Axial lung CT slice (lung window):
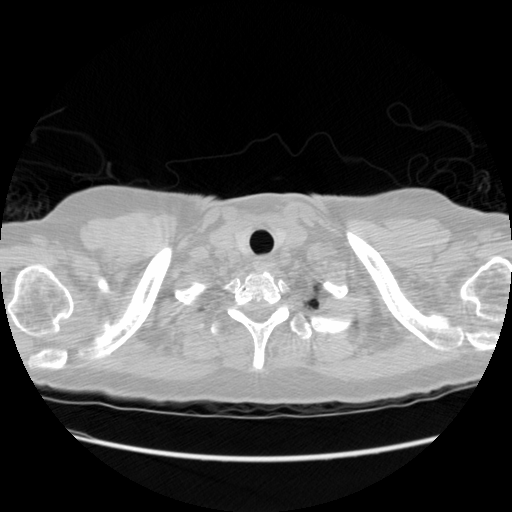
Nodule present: no